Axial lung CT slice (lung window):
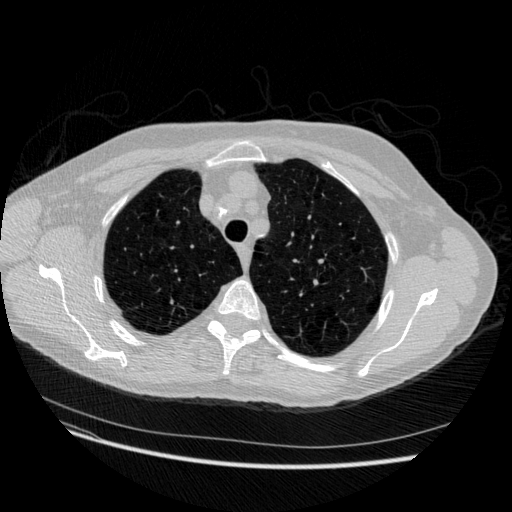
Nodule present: no